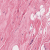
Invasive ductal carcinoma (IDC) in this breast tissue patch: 0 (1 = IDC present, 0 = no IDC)